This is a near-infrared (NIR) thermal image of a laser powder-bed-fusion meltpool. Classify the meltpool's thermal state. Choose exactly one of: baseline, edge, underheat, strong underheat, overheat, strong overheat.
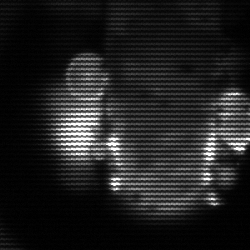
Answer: strong underheat